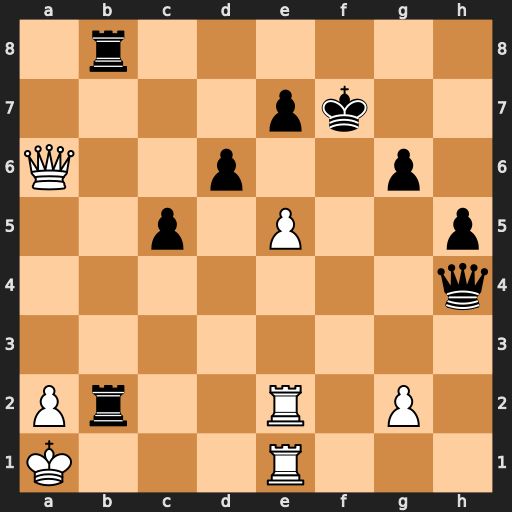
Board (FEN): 1r6/4pk2/Q2p2p1/2p1P2p/7q/8/Pr2R1P1/K3R3
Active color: w
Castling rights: -
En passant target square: -
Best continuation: Rf1+ Ke6 Rxb2